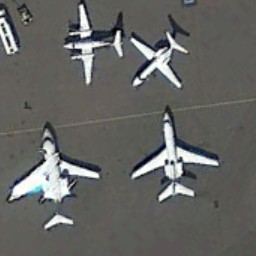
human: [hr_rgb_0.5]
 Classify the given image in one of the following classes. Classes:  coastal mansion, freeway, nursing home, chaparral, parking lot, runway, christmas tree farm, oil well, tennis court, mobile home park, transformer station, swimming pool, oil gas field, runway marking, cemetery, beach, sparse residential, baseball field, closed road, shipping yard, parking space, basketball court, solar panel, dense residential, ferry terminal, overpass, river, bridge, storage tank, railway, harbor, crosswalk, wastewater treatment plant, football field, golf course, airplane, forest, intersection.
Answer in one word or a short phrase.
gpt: airplane